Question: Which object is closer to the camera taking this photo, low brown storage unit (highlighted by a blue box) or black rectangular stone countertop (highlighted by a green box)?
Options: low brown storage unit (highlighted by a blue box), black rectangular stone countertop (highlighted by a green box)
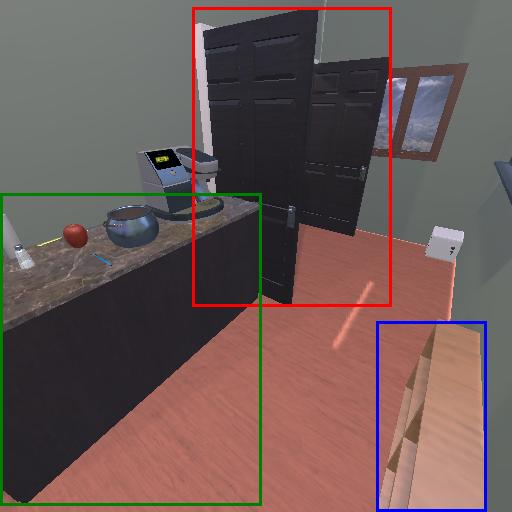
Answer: low brown storage unit (highlighted by a blue box)